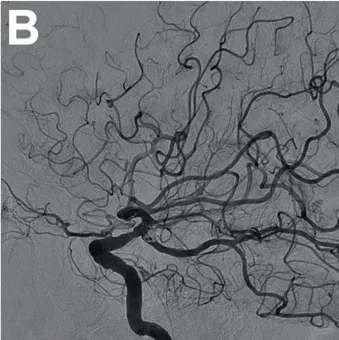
After single-stage treatment, left common carotid artery and internal carotid artery angiograms showed complete aneurysm exclusion.
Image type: radiology (x_ray)